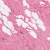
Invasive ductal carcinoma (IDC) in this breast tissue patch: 0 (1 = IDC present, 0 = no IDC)